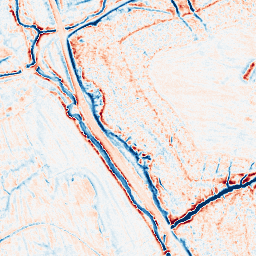
Category: edge_preserving
Decomposition family: anisotropic_diffusion
Decomposition parameters: iterations: 50
kappa: 100
gamma: 0.05
Upsampling method: bspline
Upsampling parameters: scale: 2
Upsampling scale: 2